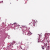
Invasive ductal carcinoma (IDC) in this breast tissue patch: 0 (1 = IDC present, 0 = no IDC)